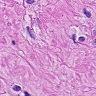
Metastatic tissue present: yes